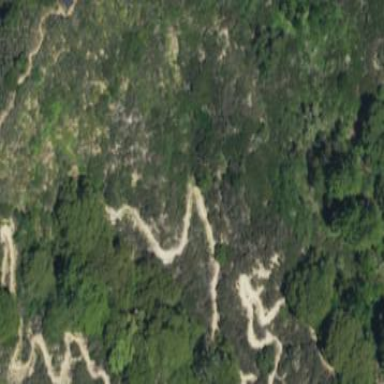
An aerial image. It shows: Area covered in scrub vegetation.